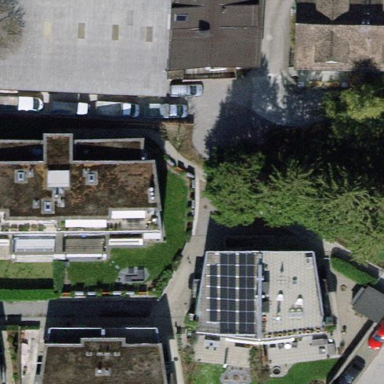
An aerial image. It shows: Flat-roofed building with brown roof and grey exterior.